Question: For cordova android application, I created one css for 1080 x 1920 screen resolutions and accessing using media query
'''
@media screen and (max-width: 680px) and (orientation:portrait) //Galaxy S5 compatible
'''
or
'''
@media screen and (device-height : 1920px) and (device-width : 1080px) and (orientation:portrait) // Galaxy S4 compatible
'''
CSS works fine on S4 device, but seems to be enlarged and broken on S5 device which having same screen resolution as S4.
Meta data is defined as '<meta name="viewport" content="user-scalable=no, initial-scale=1, maximum-scale=1, minimum-scale=1, width=device-width, height=device-height" />'
Please suggest what changes I need to make to resolve this issue and to use same CSS for Galaxy S4 and S5 devices

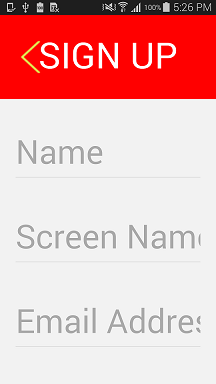
Answer: The issue was with scaling on Android OS 4.4 Webkit. I found the resolution by adjusting the Initial scaling of App by
'''
Display display = ((WindowManager) getSystemService(Context.WINDOW_SERVICE)).getDefaultDisplay();
int width = display.getWidth();
int height = display.getHeight();
// calculate target scale (only dealing with portrait orientation)
double globalScale = Math.ceil( ( width / ORIG_APP_W ) * 100 );
// set the scale
this.appView.setInitialScale( (int)globalScale );
'''
as explained on :
<URL>
Thanks for the support